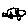
Label: car